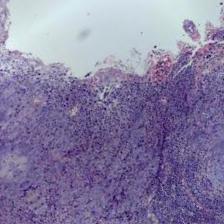
Diagnosis: OSCC